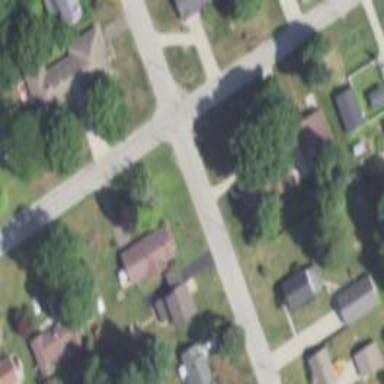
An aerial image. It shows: Neighborhood.